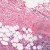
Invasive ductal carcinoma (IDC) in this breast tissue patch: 0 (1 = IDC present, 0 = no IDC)